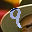
Label: 9